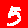
Digit: 5